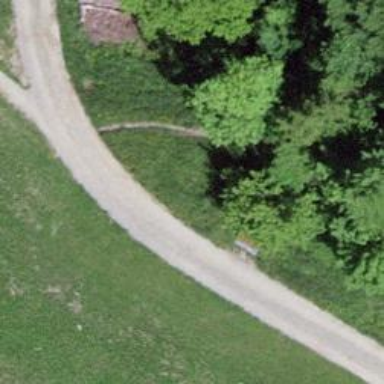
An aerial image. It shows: Brown bench in the vicinity.